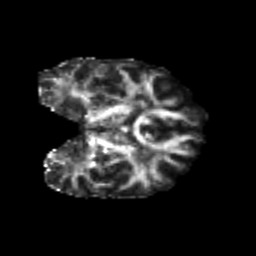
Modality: FA
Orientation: coronal
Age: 25
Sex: male
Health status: healthy
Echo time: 0.074 s